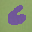
Label: 6